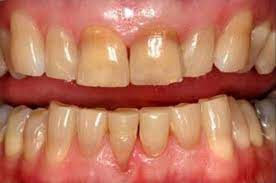
Condition: Tooth Discoloration